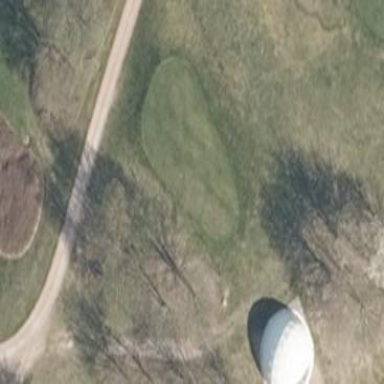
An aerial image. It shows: Golf green.